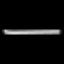
Label: line